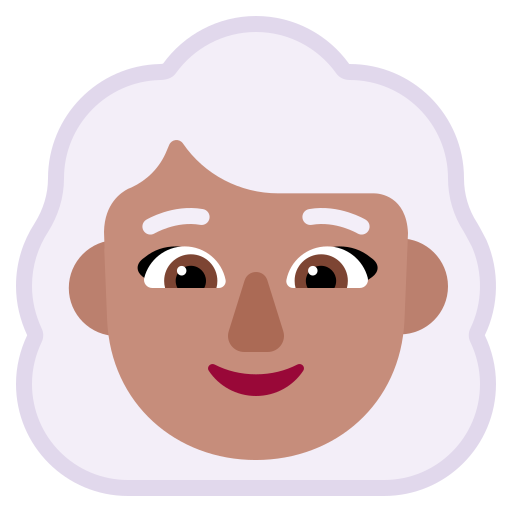
woman white hair flat